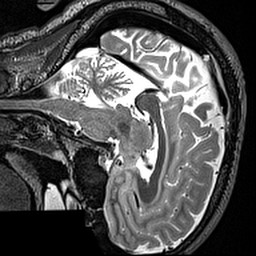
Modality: T2w
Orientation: sagittal
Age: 29
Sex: male
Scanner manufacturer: siemens
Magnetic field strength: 3 T
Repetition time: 3.2 s
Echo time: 0.567 s